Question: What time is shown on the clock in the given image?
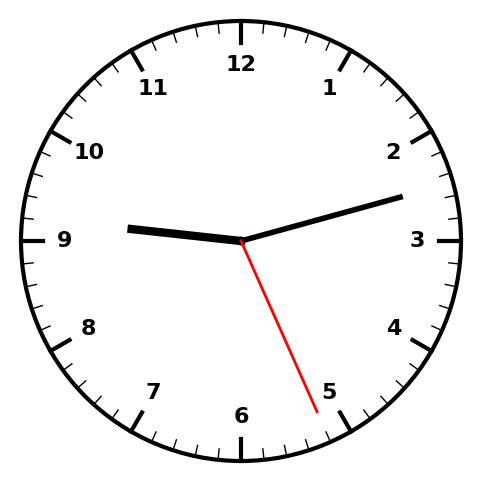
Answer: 09:12:26